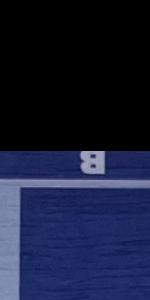
Label: Empty